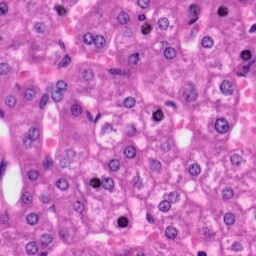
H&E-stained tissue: Liver